Question:
Here I am attaching an image, which shows the tree, i want to travel in pre-order like
1,2,5,6,3,7,8,4,9,10,11.
Which kind of data structure i can use in php for this structure ?
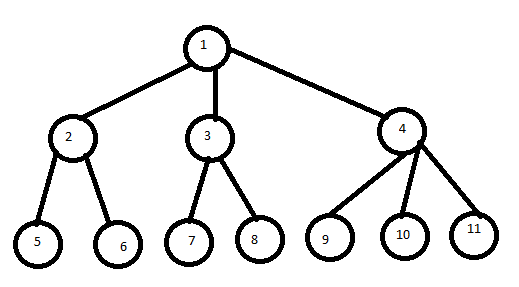
Answer: simple associative array will do the job
'''
array(2) {
["data"]=> int
["children"]=> array()
}
'''
'''
<?php
function makeTree($data, $children = array()) {
$tree = array();
$tree['data'] = $data;
$tree['children'] = $children;
return $tree;
}
function traverse($tree) {
echo $tree['data'] . "
";
foreach($tree['children'] as $child) {
traverse($child);
}
}
$root = makeTree(1, array(
makeTree(2, array(makeTree(5), makeTree(6))),
makeTree(3, array(makeTree(7), makeTree(8))),
makeTree(4, array(makeTree(9), makeTree(10), makeTree(11)))
));
traverse($root);
'''
'''
1
2
5
6
3
7
8
4
9
10
11
'''